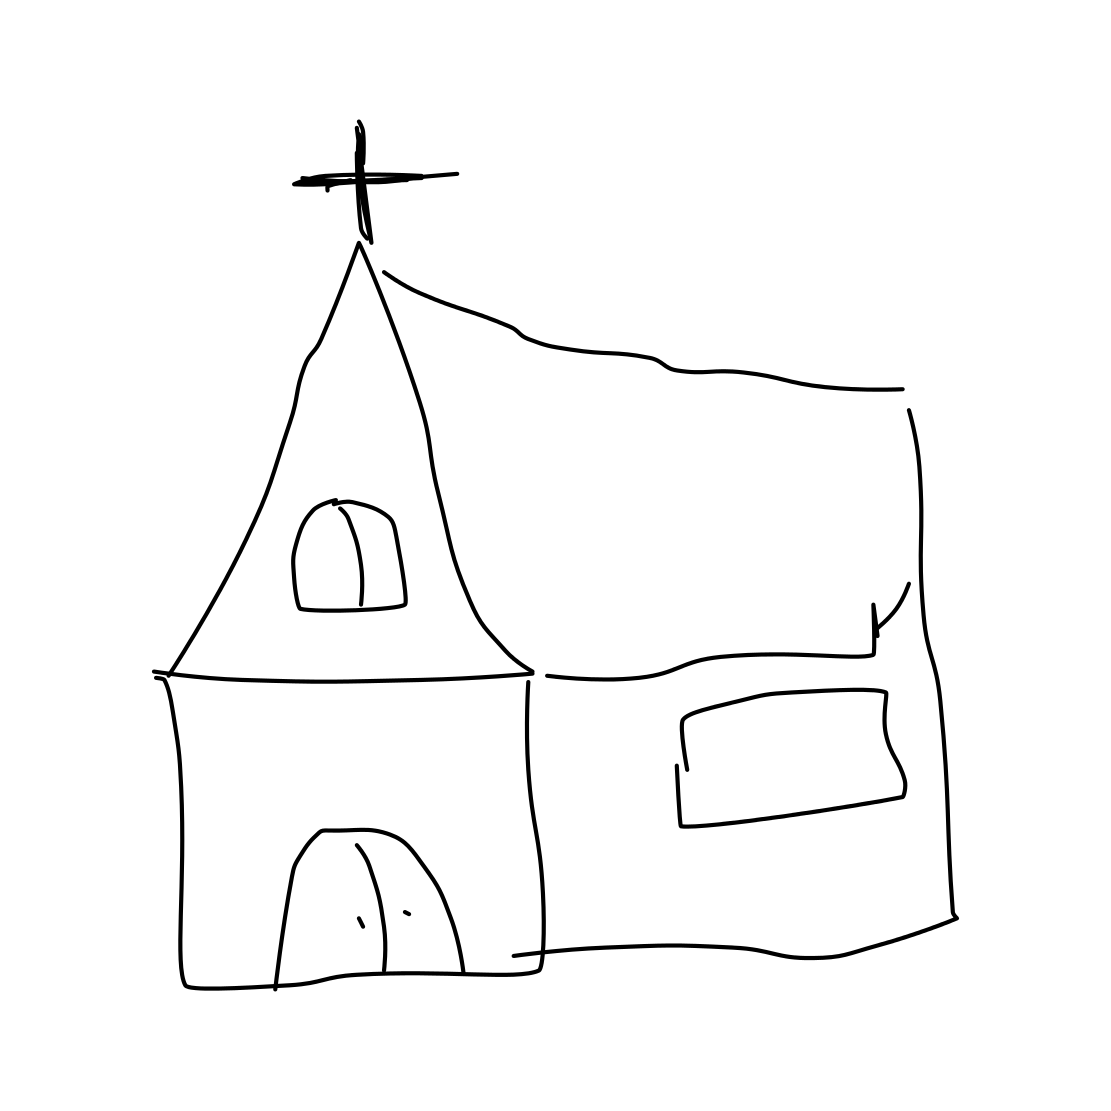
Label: church